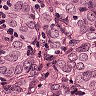
Metastatic tissue present: yes